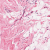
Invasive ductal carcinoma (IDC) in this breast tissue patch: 0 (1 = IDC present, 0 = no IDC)